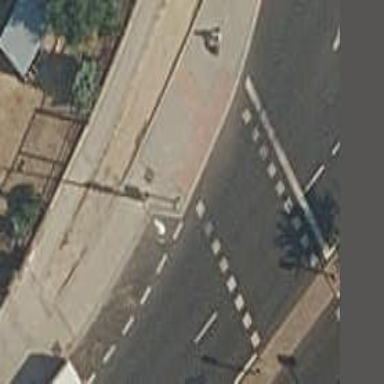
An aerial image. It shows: Crossing with traffic signals. It is zebra crossing.